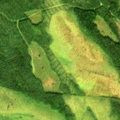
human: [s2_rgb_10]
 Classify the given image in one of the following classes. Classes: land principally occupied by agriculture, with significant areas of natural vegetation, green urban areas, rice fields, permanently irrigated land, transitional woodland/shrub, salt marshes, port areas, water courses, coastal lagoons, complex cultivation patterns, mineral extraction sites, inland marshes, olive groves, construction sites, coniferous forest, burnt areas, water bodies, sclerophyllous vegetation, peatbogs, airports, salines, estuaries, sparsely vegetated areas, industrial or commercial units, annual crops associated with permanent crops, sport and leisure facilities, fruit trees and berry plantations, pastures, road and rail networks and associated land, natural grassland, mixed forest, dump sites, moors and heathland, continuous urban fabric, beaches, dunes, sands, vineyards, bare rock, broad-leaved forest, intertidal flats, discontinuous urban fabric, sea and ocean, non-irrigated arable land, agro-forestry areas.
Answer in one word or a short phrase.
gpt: coniferous forest, mixed forest, peatbogs